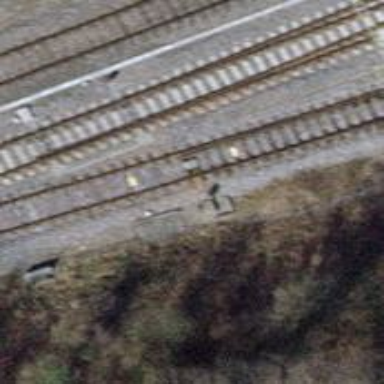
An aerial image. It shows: Railway switch.